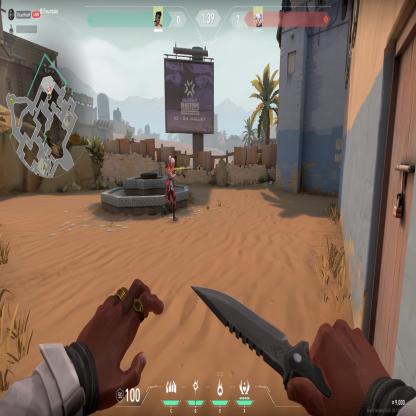
Label: enemy